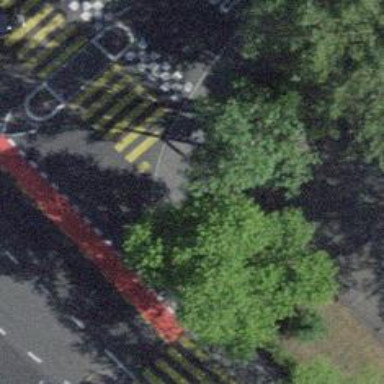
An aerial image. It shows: Pedestrian crossing with zebra markings on the footway.